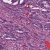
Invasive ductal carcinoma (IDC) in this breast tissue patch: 1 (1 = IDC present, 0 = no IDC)